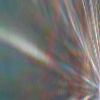
Label: sunburn